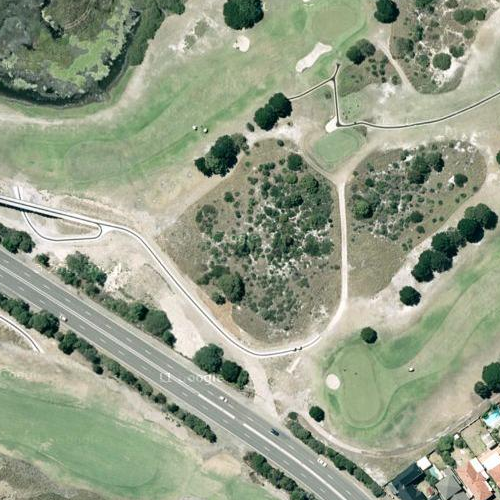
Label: sydney